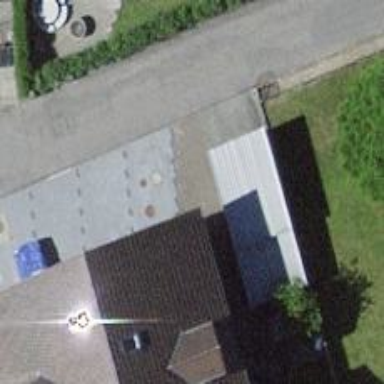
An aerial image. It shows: View of roof of building.